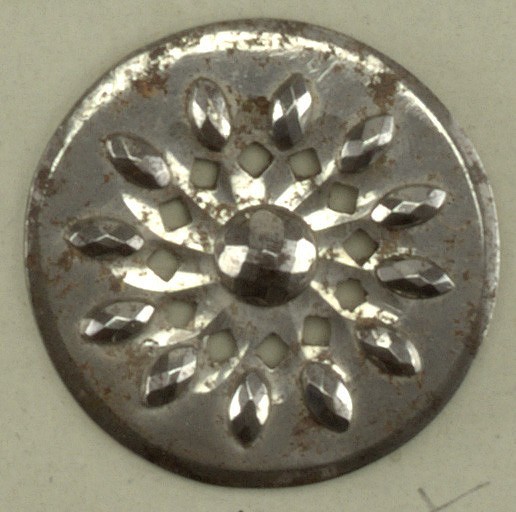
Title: Button
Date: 1801–50
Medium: Cut steel
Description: Steel button decorated with faceted steel ornaments, all have a central boss and one of two rings of bosses surrounding it; all have scalloped edge except F,H,K,L,M,N.

On card 65